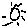
Label: sun